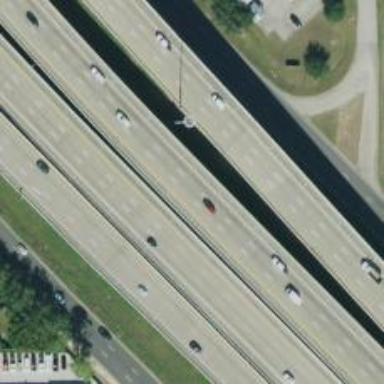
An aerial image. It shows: Viaduct bridge over motorway.